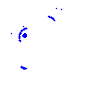
Particle: kaon